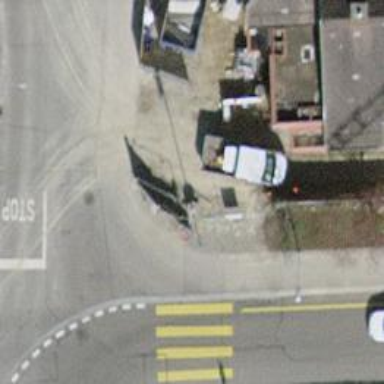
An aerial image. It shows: Street cabinet used for power utility.